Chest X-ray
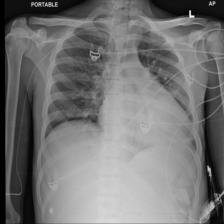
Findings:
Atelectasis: negative
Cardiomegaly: negative
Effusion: negative
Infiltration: negative
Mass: negative
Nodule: negative
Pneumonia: negative
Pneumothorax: negative
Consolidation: negative
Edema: negative
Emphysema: negative
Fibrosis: negative
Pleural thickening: negative
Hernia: negative